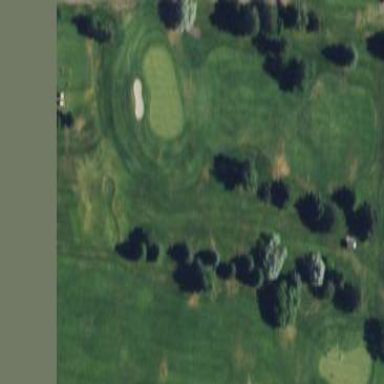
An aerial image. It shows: Scenic golf fairway.